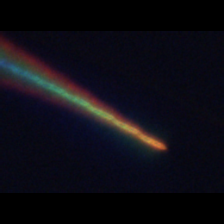
Taxon: Guinardia
Group: Diatoms